Question:
Hello,
In the following picture I have the layout of my app. I have a tab widget within a tab host at the bottom (Green Color). I have the tabcontent in the middle (Pink Color).
I have 3 different tabs in the tab host however, I have 2 buttons on the top-right (Blue Color). I want to click on a button at the top and have the tab content change.
Is this possible?
On a regular tab click I have each tab open different activities.
Thanks,
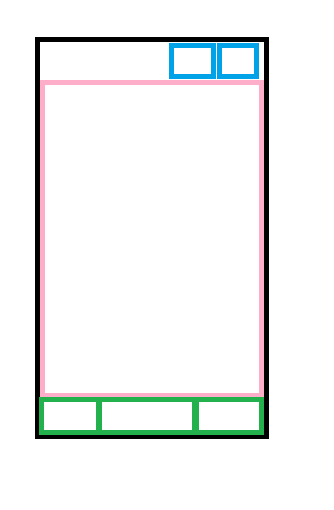
Answer: use 'yourTabHost.setCurrenttab(INDEX YOU WANT TO SET)'